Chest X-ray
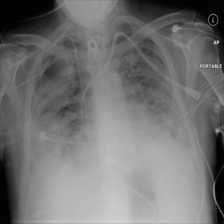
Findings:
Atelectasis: negative
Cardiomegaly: negative
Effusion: positive
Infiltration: negative
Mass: negative
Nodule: negative
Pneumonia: negative
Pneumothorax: negative
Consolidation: negative
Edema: negative
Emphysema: negative
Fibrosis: negative
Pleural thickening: negative
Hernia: negative